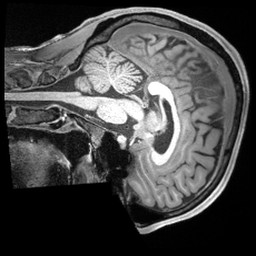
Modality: T1w
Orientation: sagittal
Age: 24
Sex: male
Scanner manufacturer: siemens
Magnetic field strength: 3 T
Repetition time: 2.4 s
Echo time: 0.00226 s